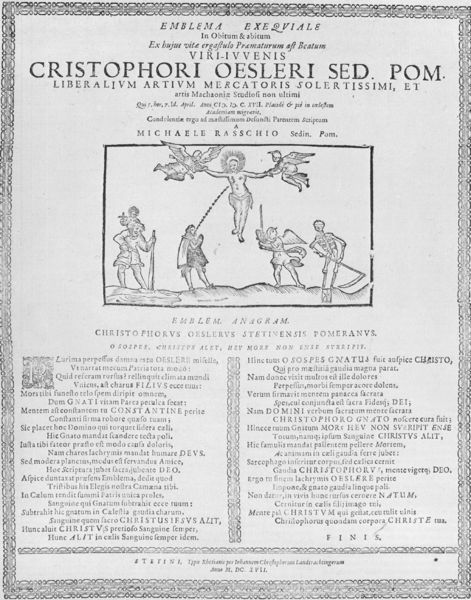
Titel: EMBLEMA EXEQVIALE in Obitum & abitum
Künstler: Michael Rasch
Standort: Wolfenbüttel
Institution: Herzog August Bibliothek
Schlagwörter: baum, flügel, körper, wasser, weiß, wunde, menschen, männer, schwarz, zeichnung, muster, arme, bibel, halten, johannes, rahmen, tod, tot, tragen, bild, erde, gewässer, boden, mantel, blatt, england, bauern, fliegen, stock, engel, holzschnitt, schrift, papier, stab, grafik, graphik, spalten, ziehen, füsse, rand, lanze, inschrift, blut, lendentuch, buch, kreuz, strahlen, linie, schweben, druck, radierung, stich, titel, seite, illustration, schwert, text, soldat, strahl, überschrift, ritter, buchseite, buhc, heiligenschein, skelett, nimbus, christus, jesus, kreuzigung, wunden, wundmale, teufel, heiliger, umhänge, auffahrt, heilige, zeilen, emblem, kupferstich, verse, auferstehung, blutstrahl, abbildung, sense, himmelfahrt, gerippe, latein, ahmen, lateinisch, jesuskind, christ, tehen, zeichnunh, christophorus, tab, sensemann, ext, christud, fliegent, randr, schauens, zeigens, zerren, christoph, bildfeld, frnakreich, emblema, cristophori, oesleri, sensensmann